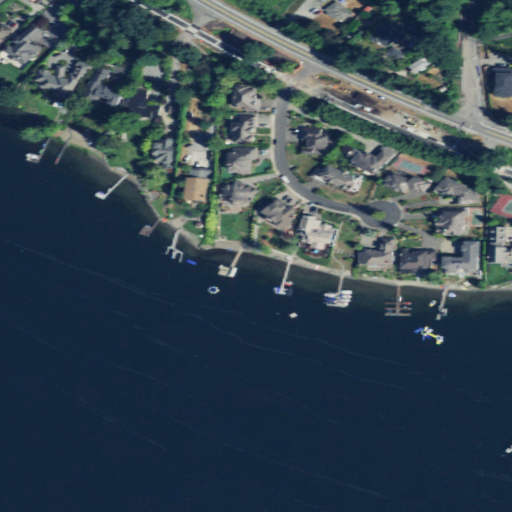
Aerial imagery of beach in Washington named Alexander Beach containing open water, low intensity development, medium intensity development, grassland, open development, and pasture